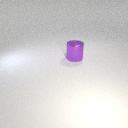
large purple metal cylinder